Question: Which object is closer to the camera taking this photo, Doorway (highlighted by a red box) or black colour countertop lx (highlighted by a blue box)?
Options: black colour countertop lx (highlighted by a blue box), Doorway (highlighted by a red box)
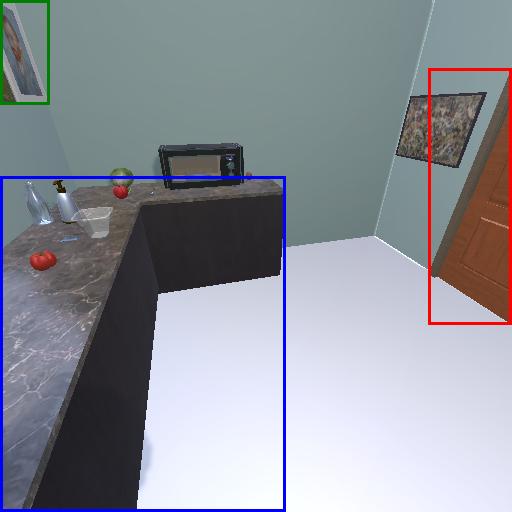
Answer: black colour countertop lx (highlighted by a blue box)